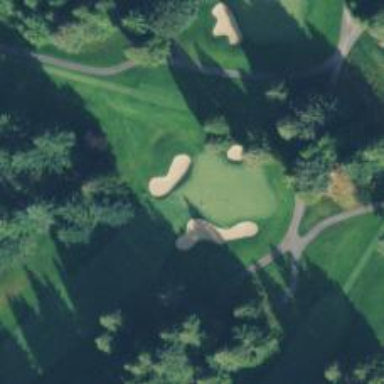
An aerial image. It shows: View of golf hole.